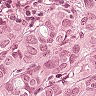
Metastatic tissue present: yes